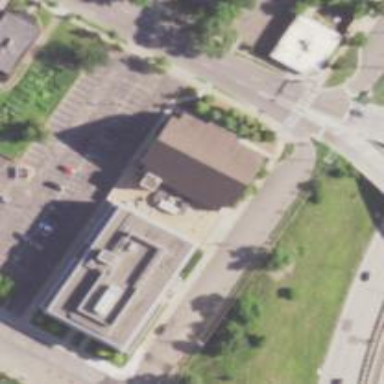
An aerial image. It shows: Building that is place of worship.